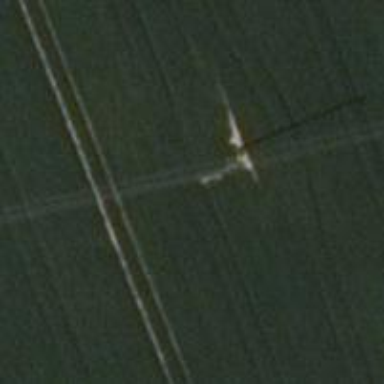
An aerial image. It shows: Power pole.